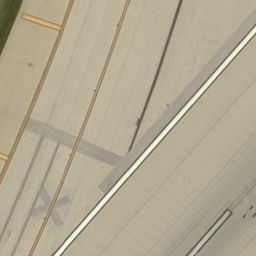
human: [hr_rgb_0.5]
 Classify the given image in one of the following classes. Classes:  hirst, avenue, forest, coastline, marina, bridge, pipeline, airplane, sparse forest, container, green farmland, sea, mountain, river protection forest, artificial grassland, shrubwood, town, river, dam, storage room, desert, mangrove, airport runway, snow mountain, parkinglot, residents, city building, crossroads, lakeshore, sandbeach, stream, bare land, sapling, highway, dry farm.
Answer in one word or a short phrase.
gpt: airport runway